Question: my english is not so good, but I need your help ;)
I would like to create simple c# form application which open txt file with data like this:
'''
abc1
abc2
qwe1
'''
and create me links like this:
'''
http://website.com/q='abc1''
http://website.com/q='abc2''
http://website.com/q='qwe1''
'''
...
What should I use? Any ideas?
It should be buttons:
Open txt file -> Genereate links
on the left side I would like to have raw data from txt file and on the right side links generated.
Like on this picture:

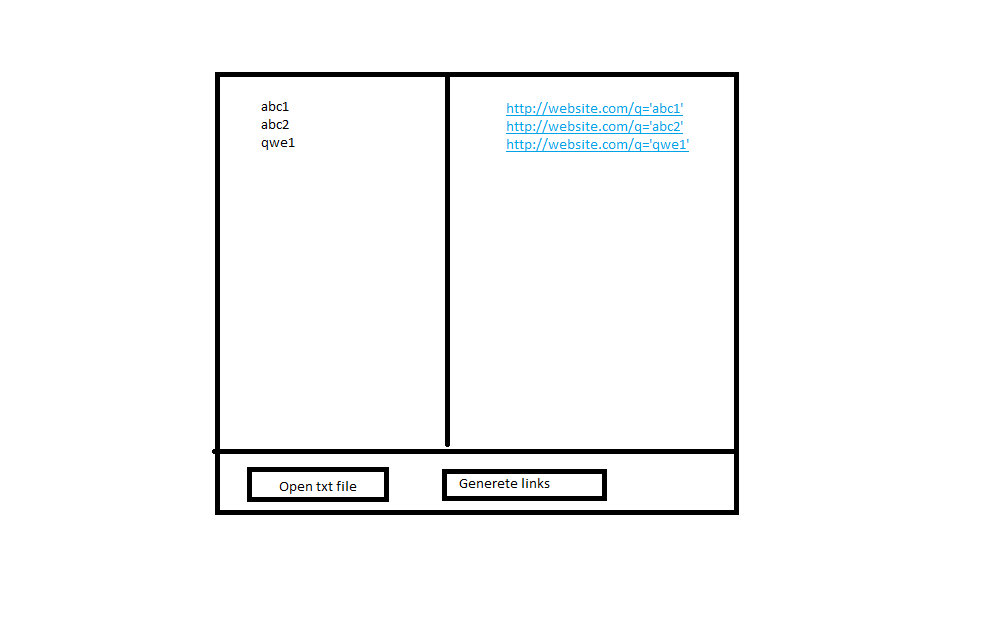
Answer: You can use smth like this to read data from file and directly populate 'RichTextBox'. Be sure to add proper validation per your requirements. If you want to re-use these links somewhere else you will need to add them to some application-level collection (ie 'List<string>' or an array)
'''
private void button1_Click(object sender, EventArgs e)
{
string line = null;
OpenFileDialog loadfile = new OpenFileDialog();
loadfile.Filter = ".txt (files txt)|*.txt";
if (loadfile.ShowDialog() == DialogResult.OK)
{
using (StreamReader reader = new StreamReader(loadfile.FileName))
{
while ((line = reader.ReadLine()) != null)
{
richTextBox1.AppendText(Uri.EscapeUriString(string.Format("http://website.com/q='{0}'", line)) + Environment.NewLine);
}
}
}
}
'''